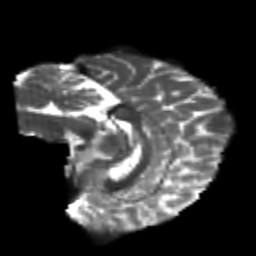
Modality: T2w
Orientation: sagittal
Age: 25
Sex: female
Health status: healthy
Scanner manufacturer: philips
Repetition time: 7.384 s
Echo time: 0.08599 s